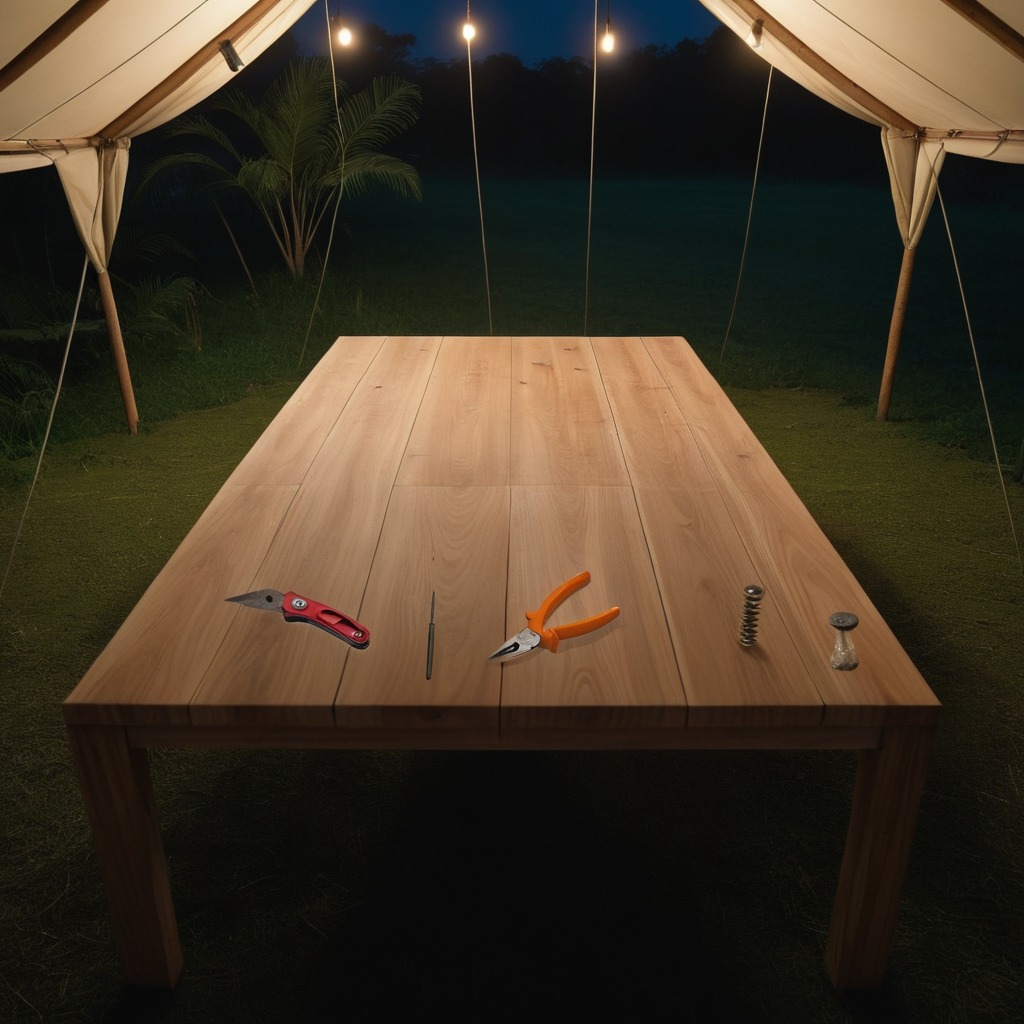
A utility knife, a metal machine screw, an iron nail, a pair of pliers, and a coiled metal spring lying on the wooden table.